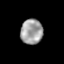
Tissue: skin
Cell type: Epithelial cells
Senescence score: 0.2553
Nuclear area (px): 548
Mean DAPI intensity: 158.584